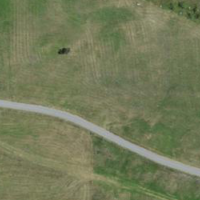
EUNIS habitat code: 26
Species observed at this site:
Plantago media